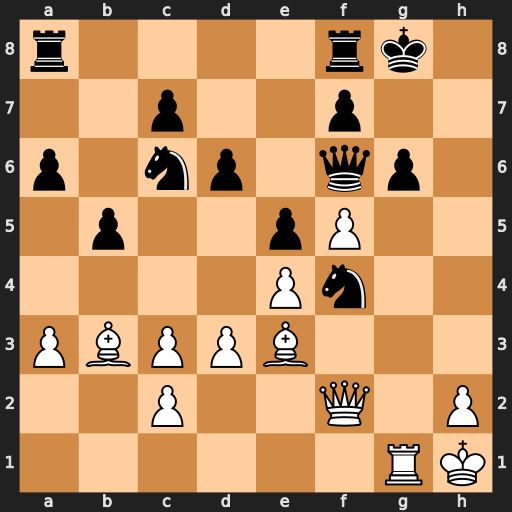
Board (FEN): r4rk1/2p2p2/p1np1qp1/1p2pP2/4Pn2/PBPPB3/2P2Q1P/6RK
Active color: w
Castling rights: -
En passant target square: -
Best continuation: Bxf4 exf4 Rxg6+ Qxg6 fxg6